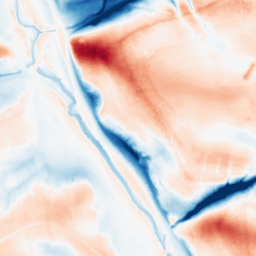
Category: classical
Decomposition family: gaussian_anisotropic
Decomposition parameters: sigma_x: 5
sigma_y: 20
Upsampling method: bicubic
Upsampling parameters: scale: 2
Upsampling scale: 2